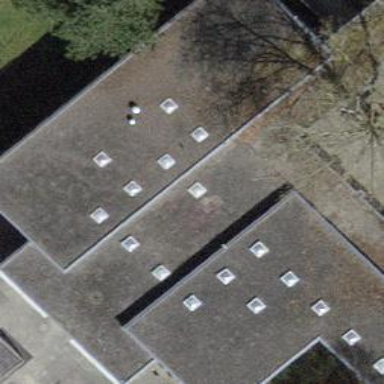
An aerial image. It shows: Library.